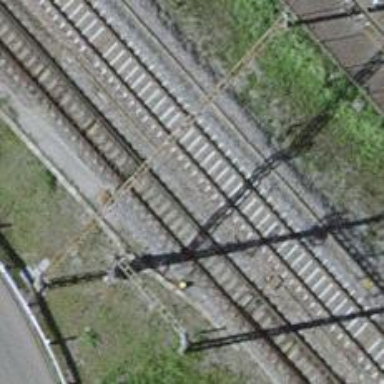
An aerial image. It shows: Railway switch.